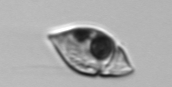
Label: Amphidinium